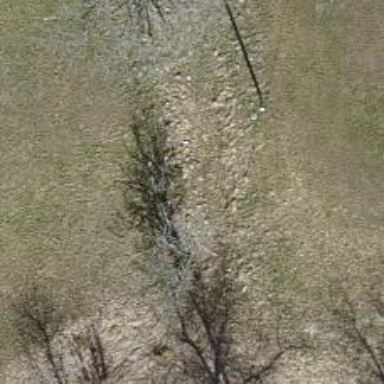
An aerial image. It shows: Single tag "natural: tree."